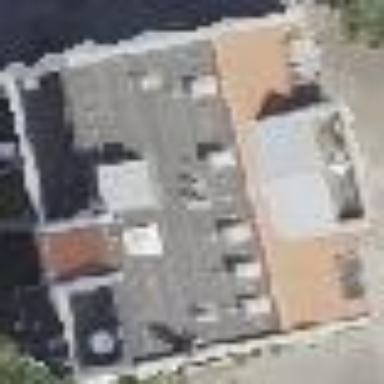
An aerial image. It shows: Building consisting of apartments with double saltbox roof shape.